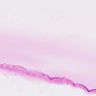
Metastatic tissue present: no